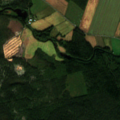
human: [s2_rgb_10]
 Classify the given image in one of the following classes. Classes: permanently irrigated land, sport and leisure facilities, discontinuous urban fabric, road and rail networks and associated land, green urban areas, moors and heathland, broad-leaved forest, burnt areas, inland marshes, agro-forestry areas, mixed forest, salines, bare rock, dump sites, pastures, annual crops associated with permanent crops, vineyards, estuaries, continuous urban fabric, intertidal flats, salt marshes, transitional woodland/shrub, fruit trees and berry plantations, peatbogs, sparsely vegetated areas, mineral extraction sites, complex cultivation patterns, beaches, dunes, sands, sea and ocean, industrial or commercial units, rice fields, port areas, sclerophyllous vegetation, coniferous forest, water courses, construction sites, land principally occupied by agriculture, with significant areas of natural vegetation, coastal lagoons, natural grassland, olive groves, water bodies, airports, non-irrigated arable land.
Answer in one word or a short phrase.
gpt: non-irrigated arable land, land principally occupied by agriculture, with significant areas of natural vegetation, coniferous forest, mixed forest